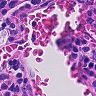
Metastatic tissue present: no